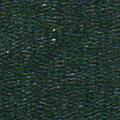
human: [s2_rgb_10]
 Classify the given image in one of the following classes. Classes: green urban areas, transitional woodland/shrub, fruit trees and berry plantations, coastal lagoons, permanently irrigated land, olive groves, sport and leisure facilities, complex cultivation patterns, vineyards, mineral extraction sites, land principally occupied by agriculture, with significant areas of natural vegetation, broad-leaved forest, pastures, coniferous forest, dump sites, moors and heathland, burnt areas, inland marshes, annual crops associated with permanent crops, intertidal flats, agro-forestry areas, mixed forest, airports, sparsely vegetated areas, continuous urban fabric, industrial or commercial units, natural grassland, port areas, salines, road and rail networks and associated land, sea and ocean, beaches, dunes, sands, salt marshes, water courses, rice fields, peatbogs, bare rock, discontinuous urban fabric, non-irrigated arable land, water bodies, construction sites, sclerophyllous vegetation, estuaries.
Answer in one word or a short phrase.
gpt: sea and ocean